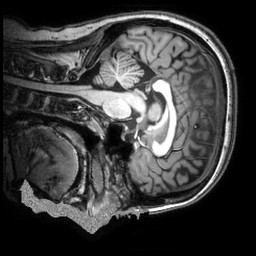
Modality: T1w
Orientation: sagittal
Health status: healthy
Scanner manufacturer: philips
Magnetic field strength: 3 T
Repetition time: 0.008103 s
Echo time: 0.003707 s